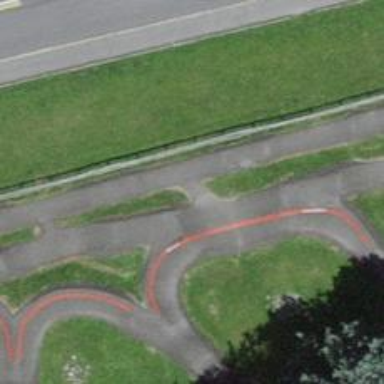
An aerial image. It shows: Cycleway with concrete surface.